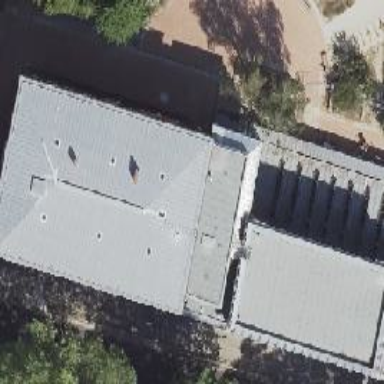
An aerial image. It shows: Sports hall building with hipped roof. It is multi-sport facility.